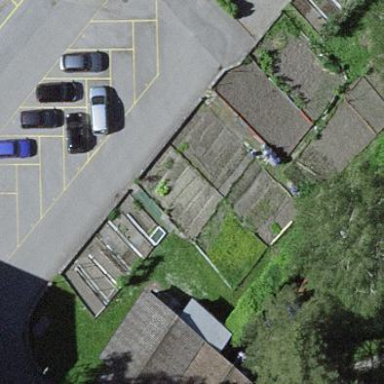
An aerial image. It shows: Allotments area.